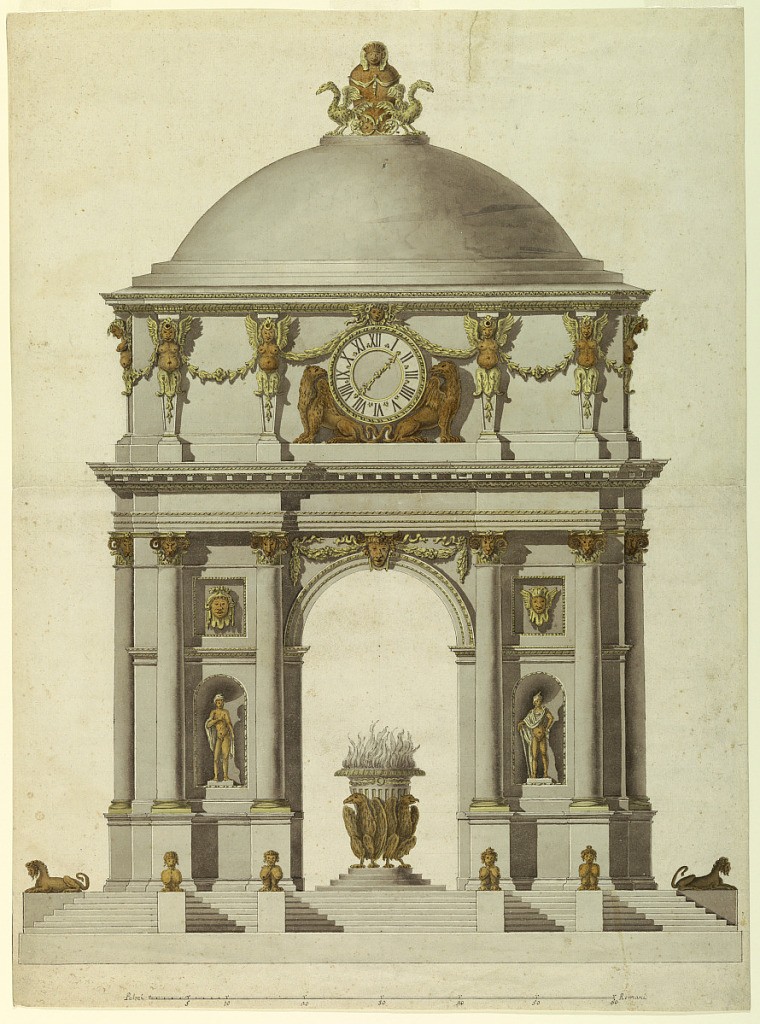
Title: Pavilion with a Clock and
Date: ca. 1800
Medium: Pen and black ink, gray wash, ochre and yellow wash, graphite Support: white laid paper
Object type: Drawing
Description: Scale: 60 Palmi Romani